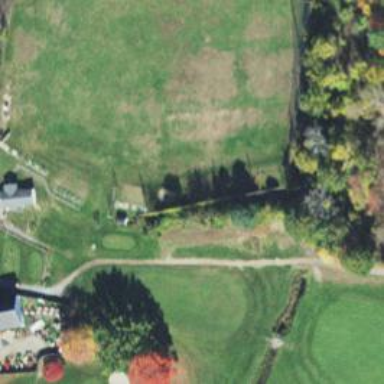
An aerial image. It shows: Golf tee.